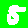
Digit: 5